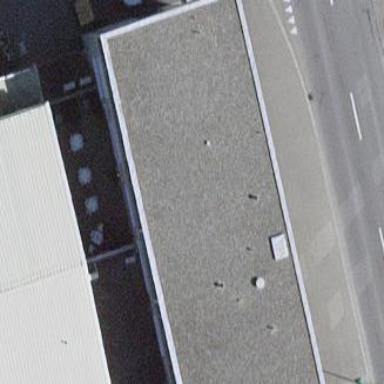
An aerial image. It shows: Industrial building.